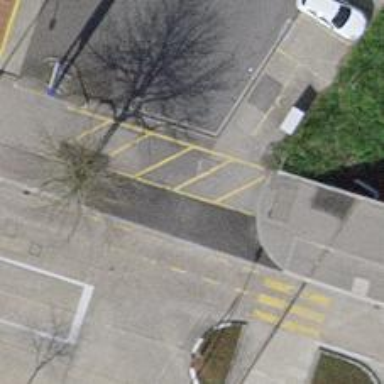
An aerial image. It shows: Marked crossing on asphalt footway.